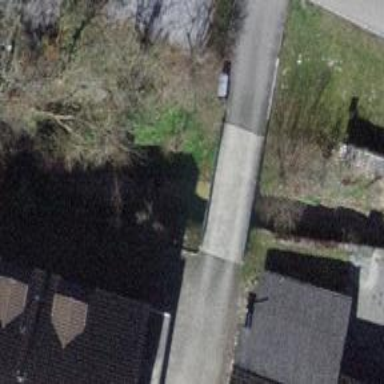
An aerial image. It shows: Driveway bridge connecting two areas.